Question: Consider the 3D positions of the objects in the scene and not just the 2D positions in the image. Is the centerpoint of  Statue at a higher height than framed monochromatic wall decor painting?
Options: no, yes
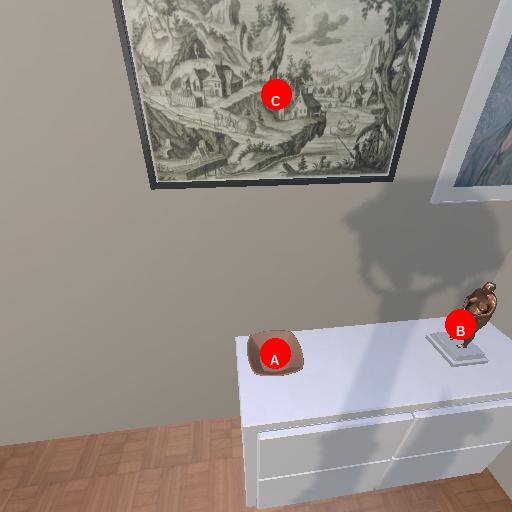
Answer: no